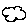
Label: cloud